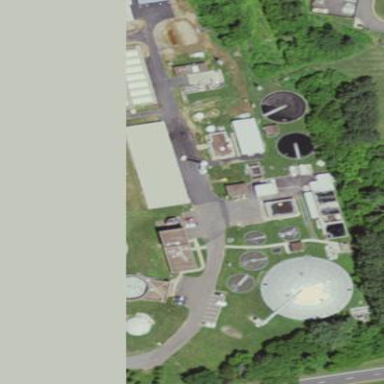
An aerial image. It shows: View of wastewater plant.